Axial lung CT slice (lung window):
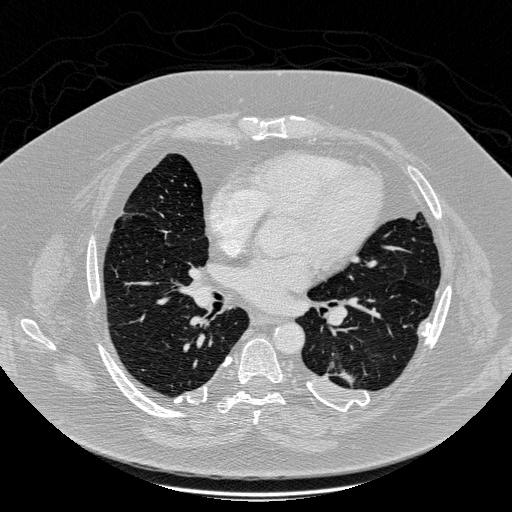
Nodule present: no